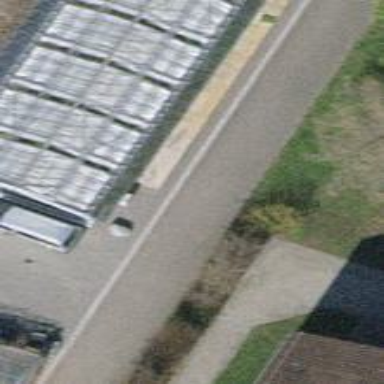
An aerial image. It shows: Greenhouse.